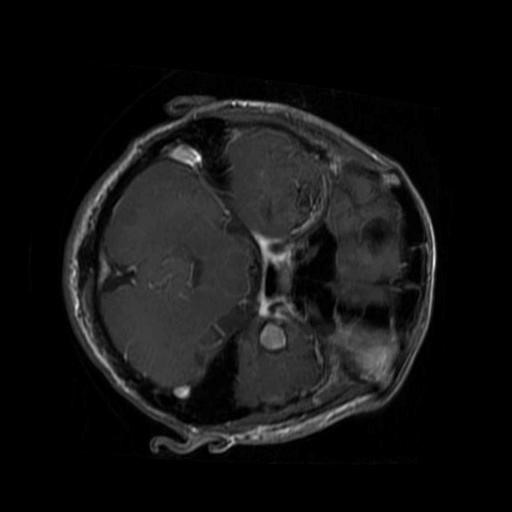
Label: brain_glioma